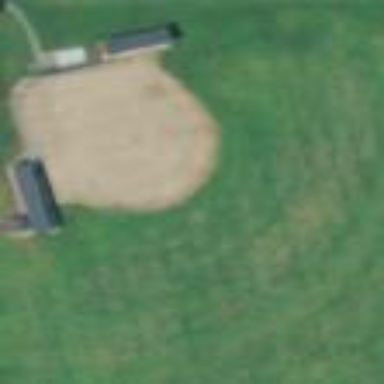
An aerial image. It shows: Baseball pitch for leisure land.